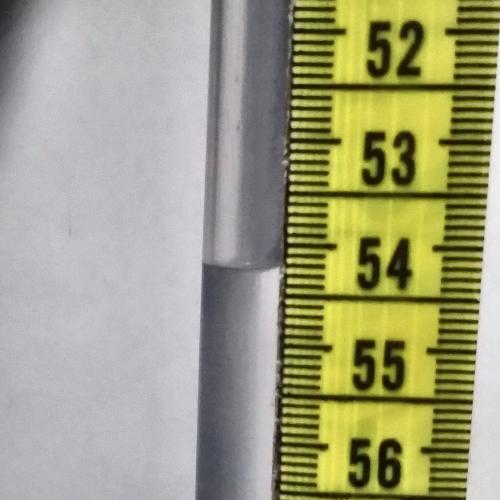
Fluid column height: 54.2 cm